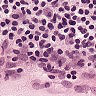
Metastatic tissue present: no